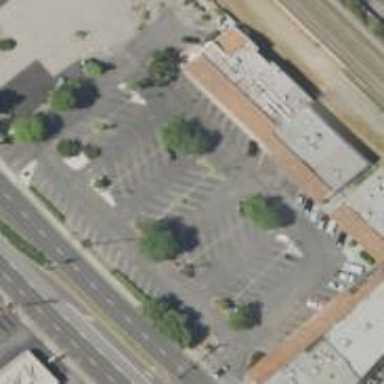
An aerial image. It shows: Parking area with surface.